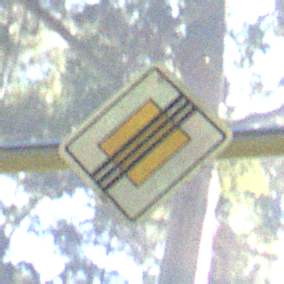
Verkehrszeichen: EndeVorfahrtsstrasse
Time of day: MorningAfternoon
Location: Outdoor (Nature)
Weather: Clear
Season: NotSpecified
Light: Natural